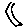
Label: moon